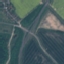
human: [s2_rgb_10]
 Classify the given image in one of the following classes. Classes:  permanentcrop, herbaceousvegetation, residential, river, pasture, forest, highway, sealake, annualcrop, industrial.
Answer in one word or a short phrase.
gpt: Highway